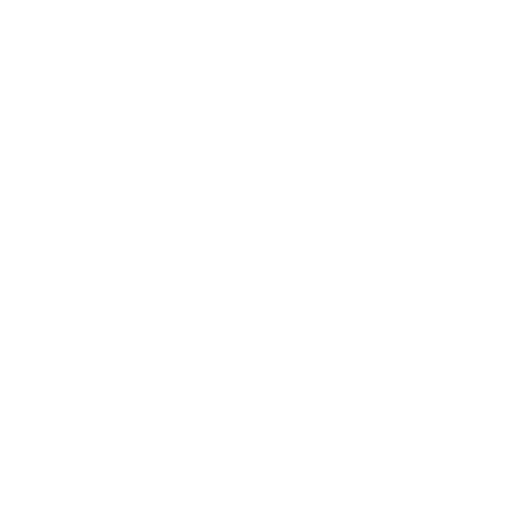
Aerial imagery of cape in Alaska named Point Santa Rosalia containing only unknown